Field crop: tomato
Growth stage: 1
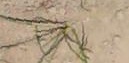
Species: cyperus